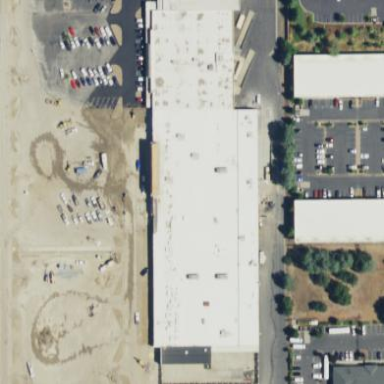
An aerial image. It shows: Retail building.